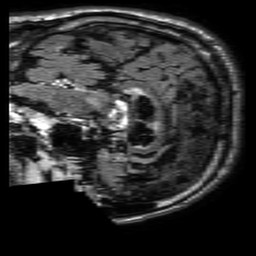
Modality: FLAIR
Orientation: sagittal
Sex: male
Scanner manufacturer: philips
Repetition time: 11 s
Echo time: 0.125 s